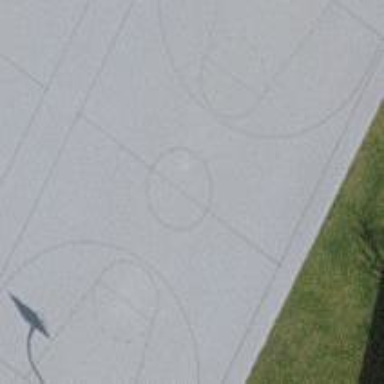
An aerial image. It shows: Tartan basketball court located on pitch designated for leisure land.